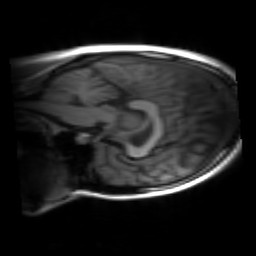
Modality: inplaneT1
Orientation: sagittal
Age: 24
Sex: female
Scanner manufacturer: siemens
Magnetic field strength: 3 T
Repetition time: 1.2 s
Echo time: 0.00251 s